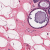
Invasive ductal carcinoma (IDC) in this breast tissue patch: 0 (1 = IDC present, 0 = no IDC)